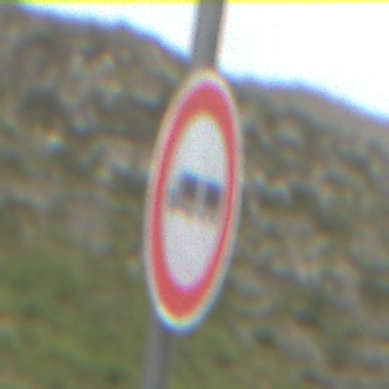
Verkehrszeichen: VerbotLastkraftwagenMitAnhaenger
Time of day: Midday
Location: Outdoor (Nature)
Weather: Overcast
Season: NotSpecified
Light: Natural